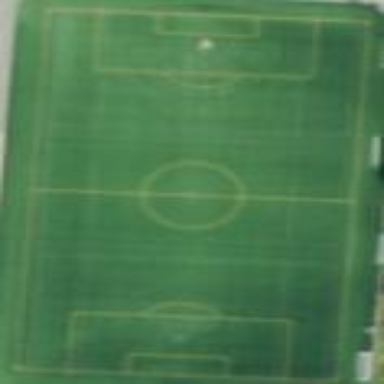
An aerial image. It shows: Soccer pitch for leisureland activities.